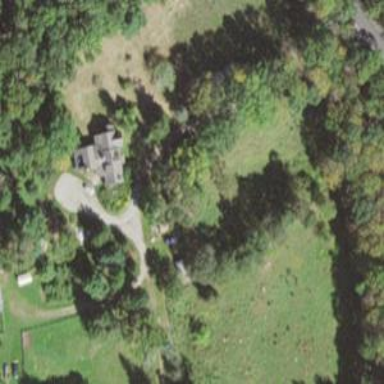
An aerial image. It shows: Residential driveway.